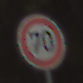
Verkehrszeichen: Geschwindigkeit70
Umgebung: Outdoor, Suburban
Tageszeit: MorningAfternoon
Wetter: Clear
Licht: Natural
Jahreszeit: NotSpecified
Kontrast: HighContrast